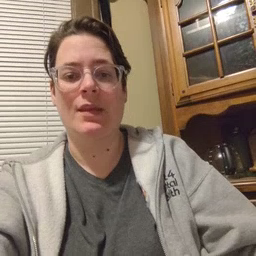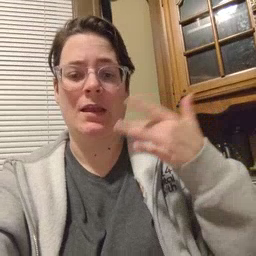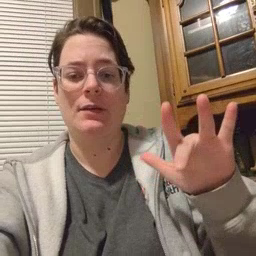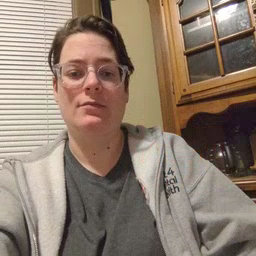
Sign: empty